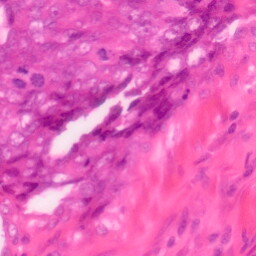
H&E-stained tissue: Colon